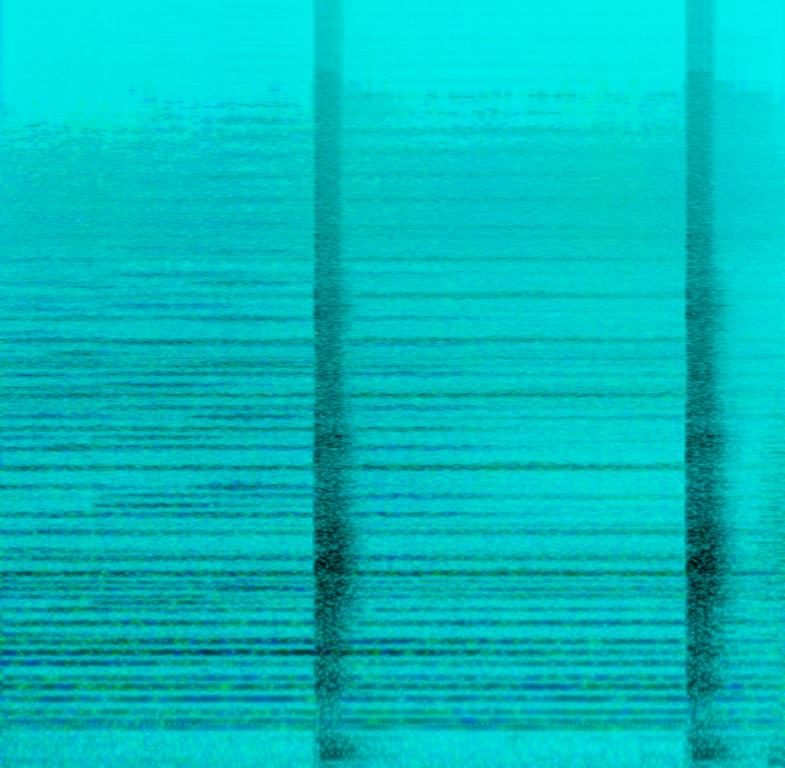
The low quality recording features muffled gunshots over a wide, low synth pad, reversed crash cymbal and haunting male vocals. It sounds suspenseful, intense and dramatic.